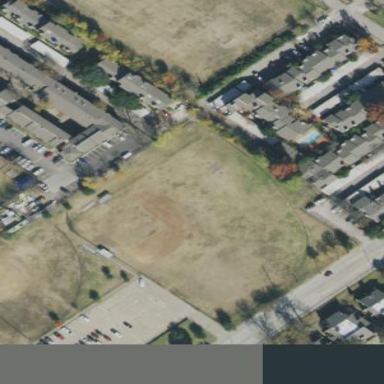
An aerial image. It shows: Baseball pitch for leisure land activities.